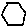
Label: hexagon